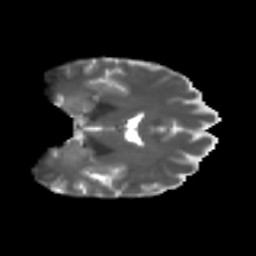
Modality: T2w
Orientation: coronal
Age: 37
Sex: male
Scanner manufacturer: ge
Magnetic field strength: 3 T
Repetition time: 7.8 s
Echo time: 0.0608 s